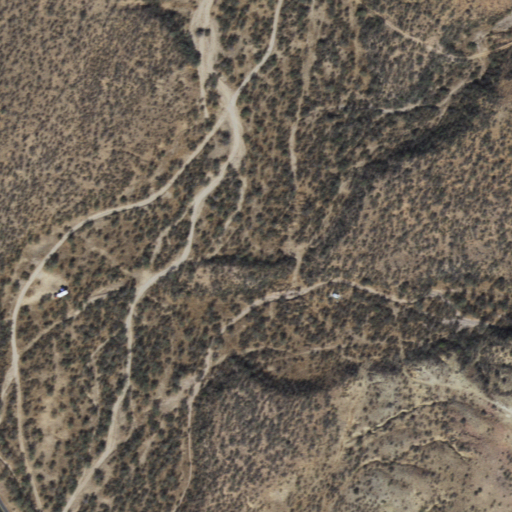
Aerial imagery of valley in Arizona named Alamito Canyon containing shrub, grassland, and open development